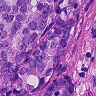
Metastatic tissue present: yes